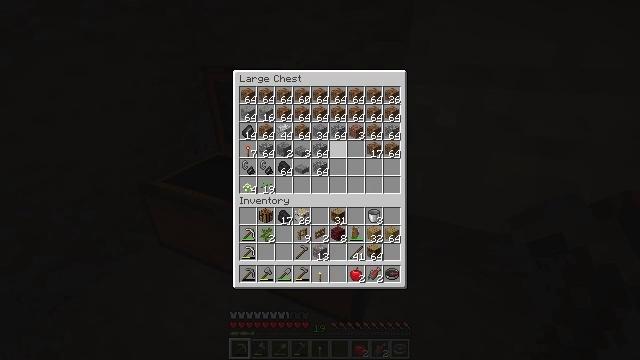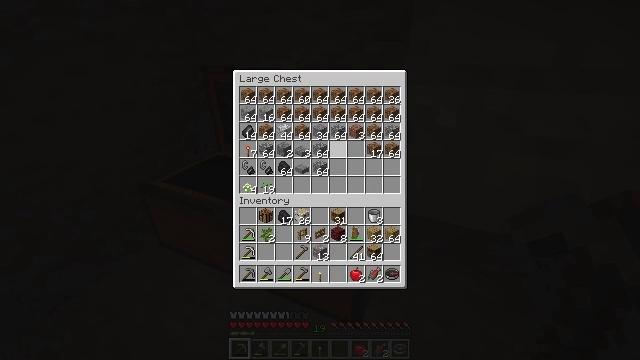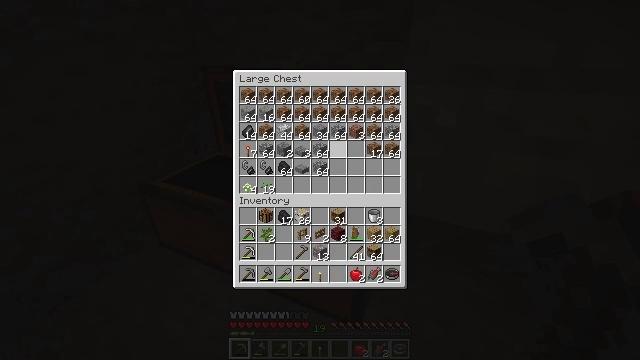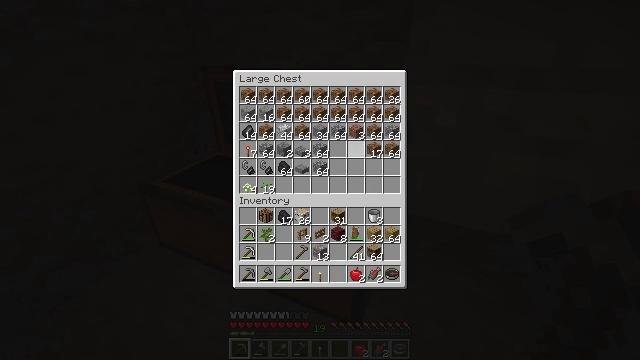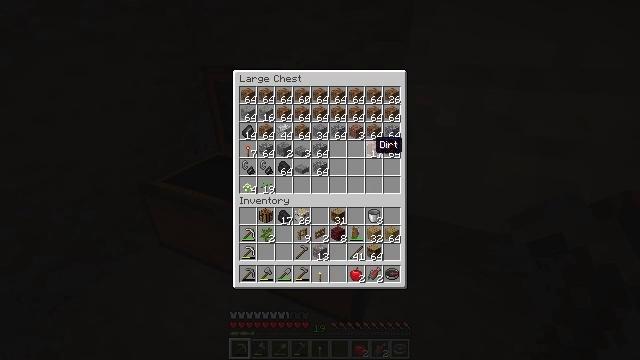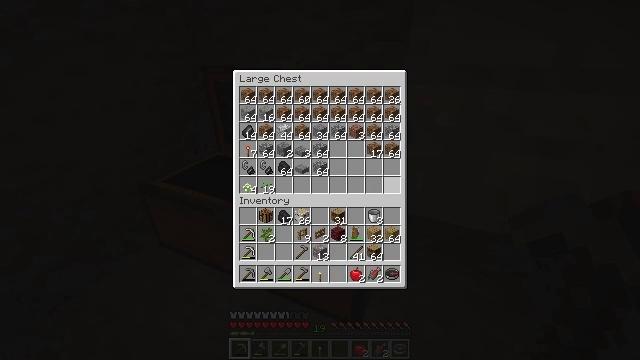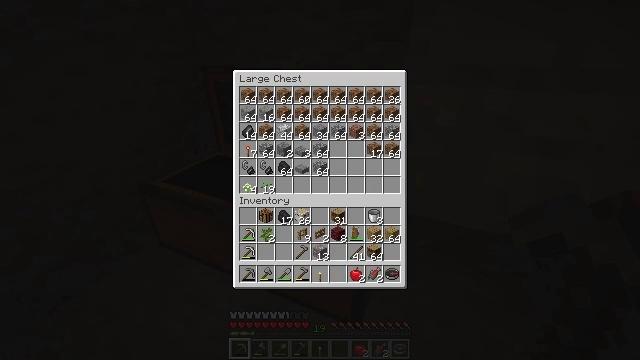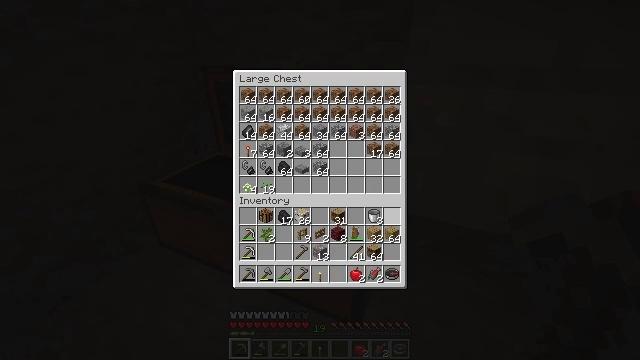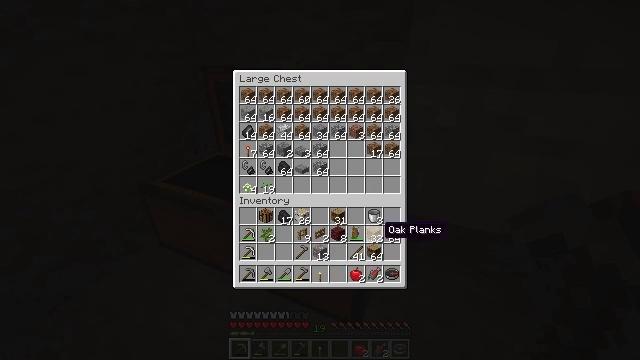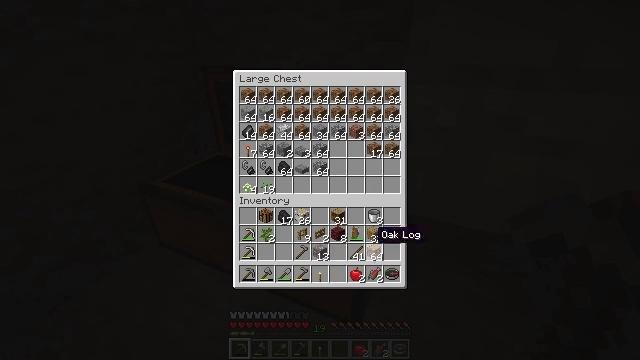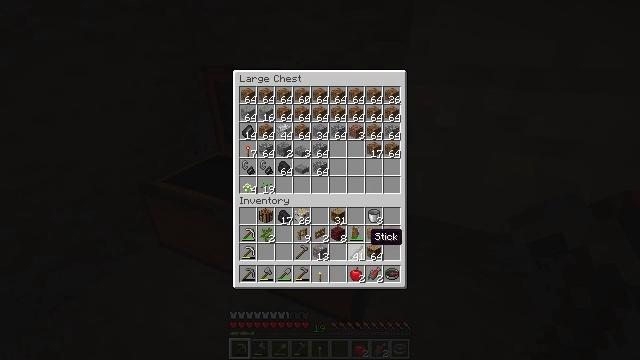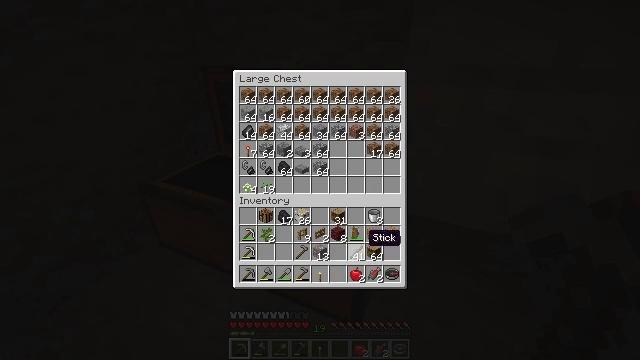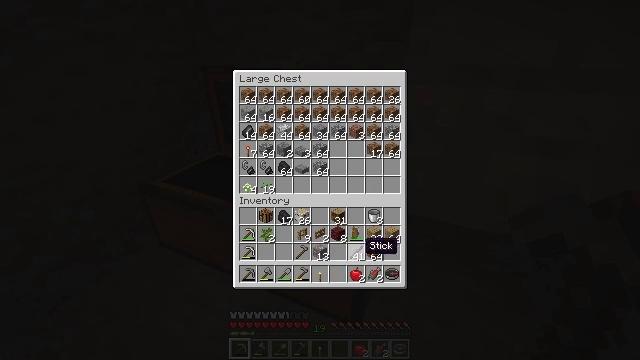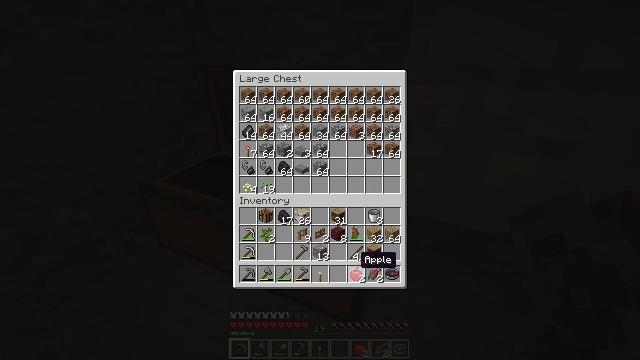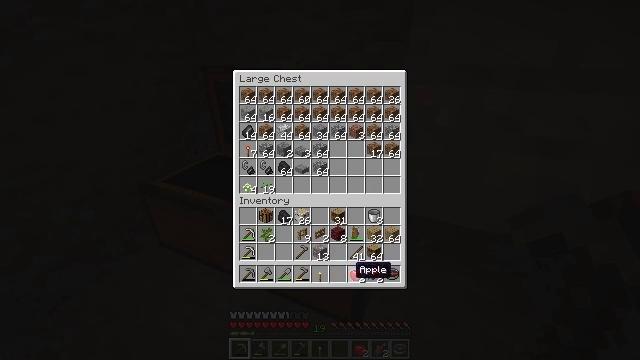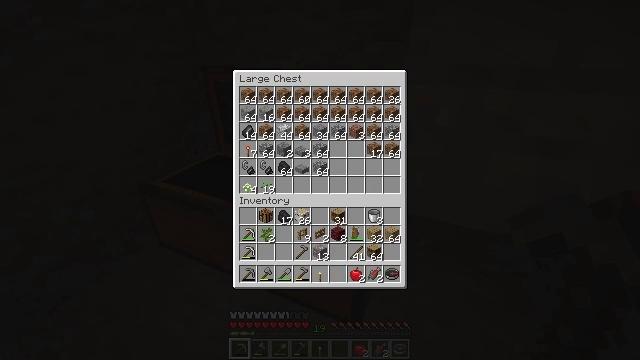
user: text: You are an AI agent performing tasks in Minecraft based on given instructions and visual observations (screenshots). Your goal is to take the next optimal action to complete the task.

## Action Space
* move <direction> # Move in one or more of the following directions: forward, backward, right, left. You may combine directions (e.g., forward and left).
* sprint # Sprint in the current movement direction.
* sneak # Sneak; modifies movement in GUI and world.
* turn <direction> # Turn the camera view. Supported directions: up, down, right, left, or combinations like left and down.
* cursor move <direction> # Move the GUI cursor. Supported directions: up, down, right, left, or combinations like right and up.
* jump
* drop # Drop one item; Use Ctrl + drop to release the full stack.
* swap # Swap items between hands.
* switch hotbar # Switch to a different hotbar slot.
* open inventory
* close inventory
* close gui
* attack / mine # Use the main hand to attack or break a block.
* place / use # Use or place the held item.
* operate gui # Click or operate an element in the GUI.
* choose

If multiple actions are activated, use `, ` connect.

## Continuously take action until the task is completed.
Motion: motion action
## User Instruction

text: Collect wheat crops.
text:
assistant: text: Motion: no_op
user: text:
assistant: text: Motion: no_op
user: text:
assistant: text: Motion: cursor move right
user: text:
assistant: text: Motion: cursor move right and down
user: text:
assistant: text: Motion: cursor move right and down
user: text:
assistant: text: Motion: cursor move right and down
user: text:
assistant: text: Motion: cursor move down
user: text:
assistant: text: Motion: cursor move left and down
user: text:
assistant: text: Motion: cursor move left
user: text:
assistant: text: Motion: cursor move left
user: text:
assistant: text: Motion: no_op
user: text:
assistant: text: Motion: cursor move down
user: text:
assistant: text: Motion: cursor move down
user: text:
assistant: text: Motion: cursor move down
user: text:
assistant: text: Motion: cursor move down
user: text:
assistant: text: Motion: no_op
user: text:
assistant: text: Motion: no_op
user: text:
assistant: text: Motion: cursor move left
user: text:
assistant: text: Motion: cursor move left
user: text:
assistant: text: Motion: cursor move left and up
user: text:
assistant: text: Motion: cursor move up
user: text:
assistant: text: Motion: cursor move right and up
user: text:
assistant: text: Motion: cursor move right and up
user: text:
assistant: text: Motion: cursor move right and up
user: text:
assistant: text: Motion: no_op
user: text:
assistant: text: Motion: cursor move down
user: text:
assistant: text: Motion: cursor move down
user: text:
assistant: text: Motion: cursor move left and down
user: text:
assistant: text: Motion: cursor move down
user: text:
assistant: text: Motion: no_op